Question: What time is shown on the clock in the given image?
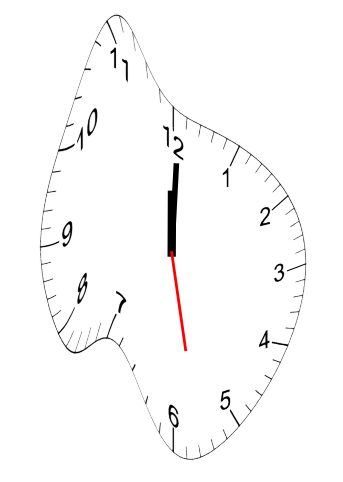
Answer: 12:00:28